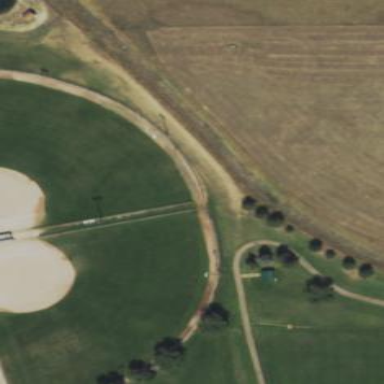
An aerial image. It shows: Grassy pitch used for softball baseball.